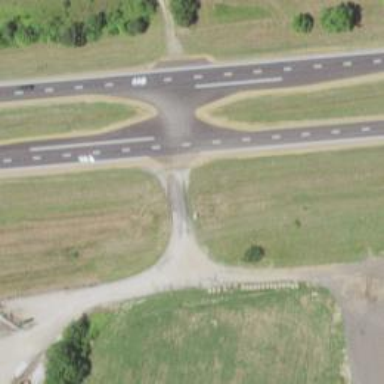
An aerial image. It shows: Expressway with dual carriageway. The highway has asphalt surface.